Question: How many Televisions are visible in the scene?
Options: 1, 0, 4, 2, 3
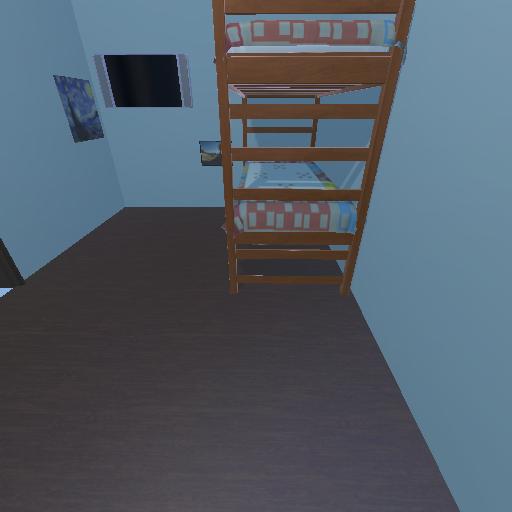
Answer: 1